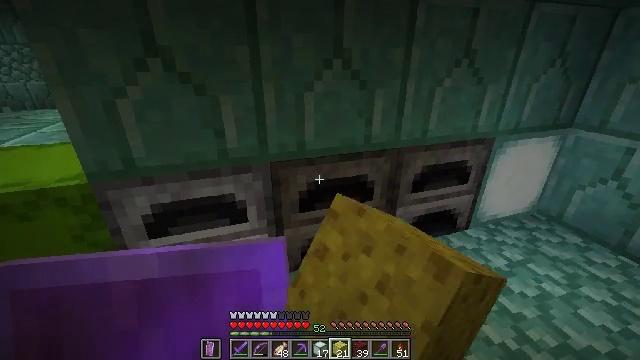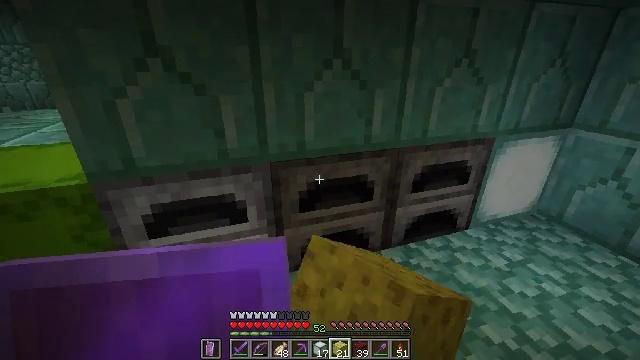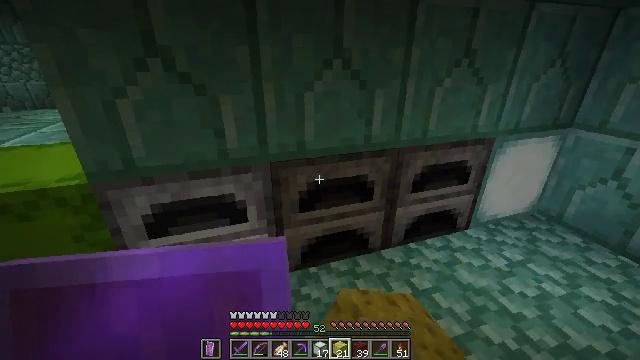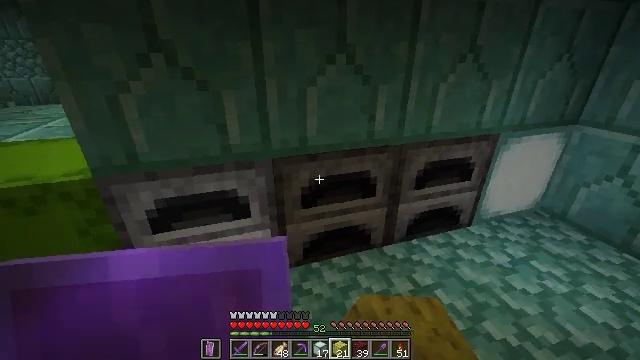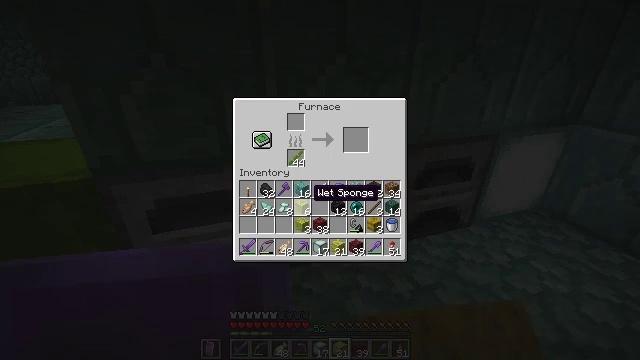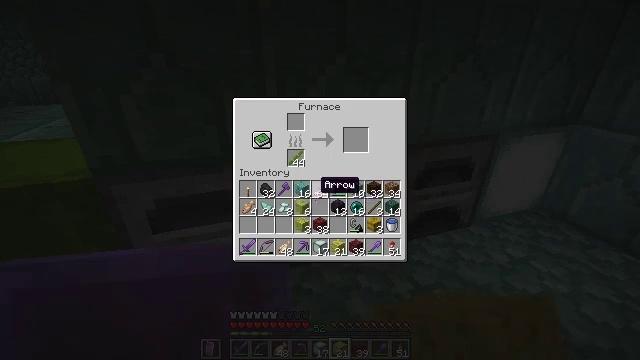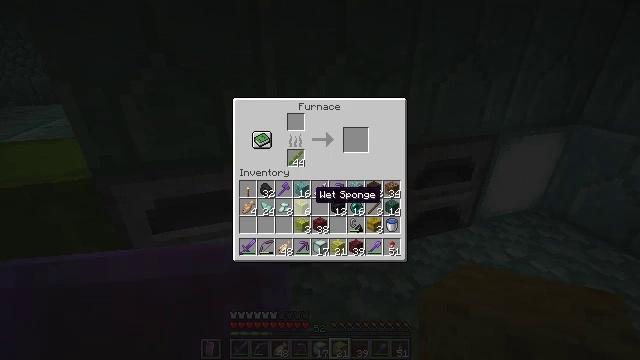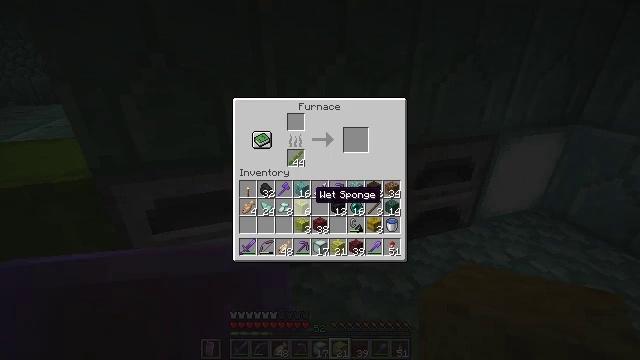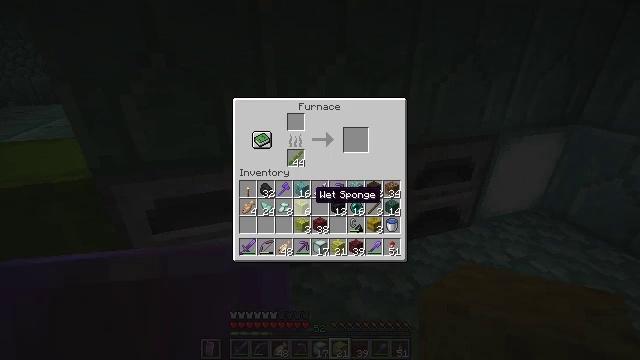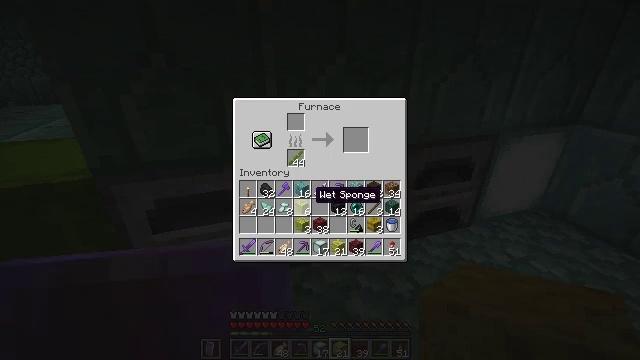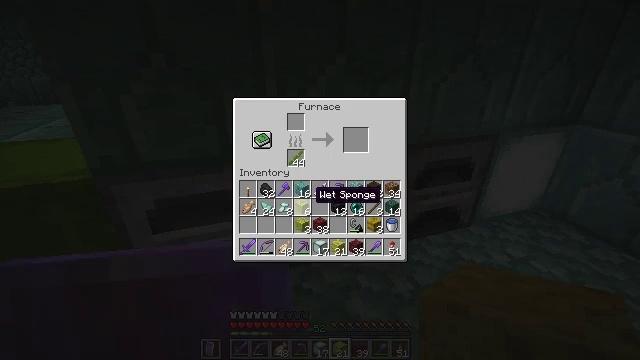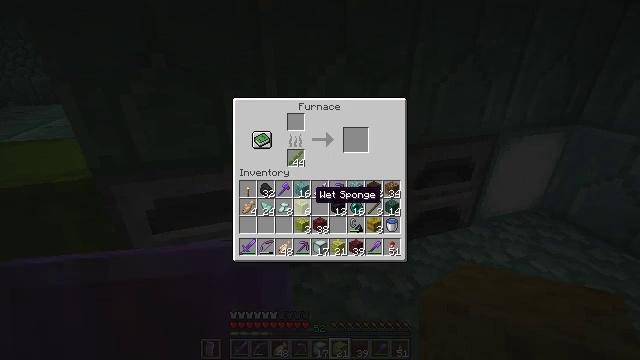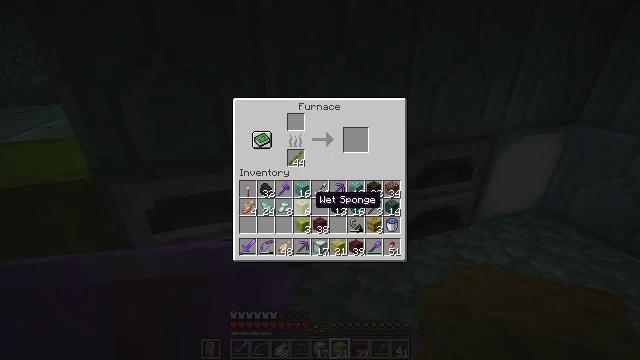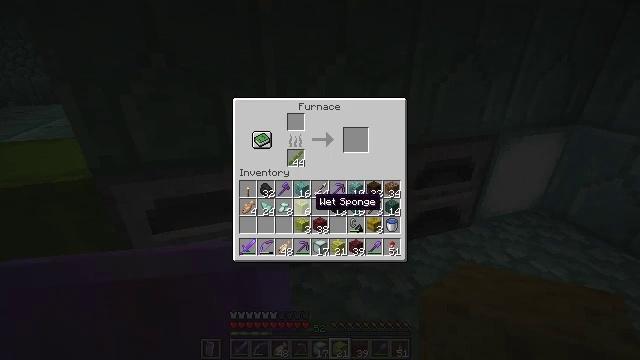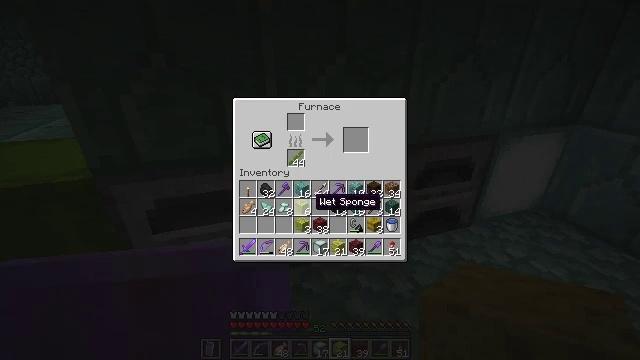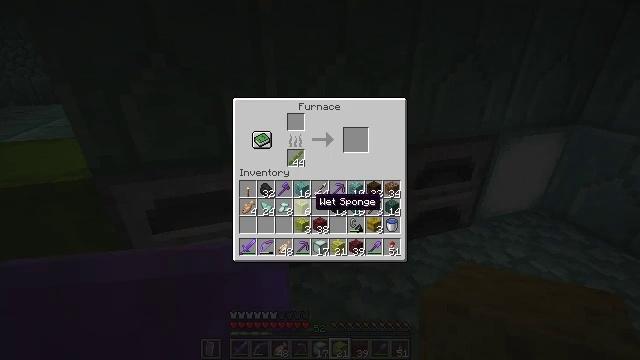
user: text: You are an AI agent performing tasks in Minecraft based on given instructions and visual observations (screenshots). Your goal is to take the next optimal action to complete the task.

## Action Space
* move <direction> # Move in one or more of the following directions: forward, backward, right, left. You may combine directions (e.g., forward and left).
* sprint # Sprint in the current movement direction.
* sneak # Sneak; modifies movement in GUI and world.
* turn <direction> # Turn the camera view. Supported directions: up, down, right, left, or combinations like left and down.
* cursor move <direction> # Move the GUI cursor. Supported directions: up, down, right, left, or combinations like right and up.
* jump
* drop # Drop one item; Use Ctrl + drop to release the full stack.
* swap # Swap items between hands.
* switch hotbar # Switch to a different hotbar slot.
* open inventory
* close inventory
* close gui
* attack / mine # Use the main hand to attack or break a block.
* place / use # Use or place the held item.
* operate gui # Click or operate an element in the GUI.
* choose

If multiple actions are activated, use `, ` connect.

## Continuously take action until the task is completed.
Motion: motion action
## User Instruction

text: Put prismarine materials in the crafting table to craft a sea lantern.
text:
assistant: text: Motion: use / place
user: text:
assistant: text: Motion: no_op
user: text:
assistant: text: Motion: no_op
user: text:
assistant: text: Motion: turn left and down
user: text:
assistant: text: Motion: turn up
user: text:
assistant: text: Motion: turn down
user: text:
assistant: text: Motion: no_op
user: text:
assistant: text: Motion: no_op
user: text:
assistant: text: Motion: no_op
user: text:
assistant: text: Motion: no_op
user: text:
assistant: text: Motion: sneak
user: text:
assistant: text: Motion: sneak
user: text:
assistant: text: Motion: sneak
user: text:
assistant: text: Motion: sneak
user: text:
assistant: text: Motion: sneak
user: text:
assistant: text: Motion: sneak
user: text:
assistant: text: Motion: sneak
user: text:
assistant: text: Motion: sneak
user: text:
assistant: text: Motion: sneak
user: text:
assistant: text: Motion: sneak
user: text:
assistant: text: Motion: sneak, attack / mine
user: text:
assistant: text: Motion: sneak, attack / mine
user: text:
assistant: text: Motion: sneak, attack / mine
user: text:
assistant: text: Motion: sneak
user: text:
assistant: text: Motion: no_op
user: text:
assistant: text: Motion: no_op
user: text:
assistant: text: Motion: no_op
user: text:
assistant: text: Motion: no_op
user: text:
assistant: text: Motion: no_op
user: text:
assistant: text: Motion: no_op